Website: home-depot
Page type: receipt
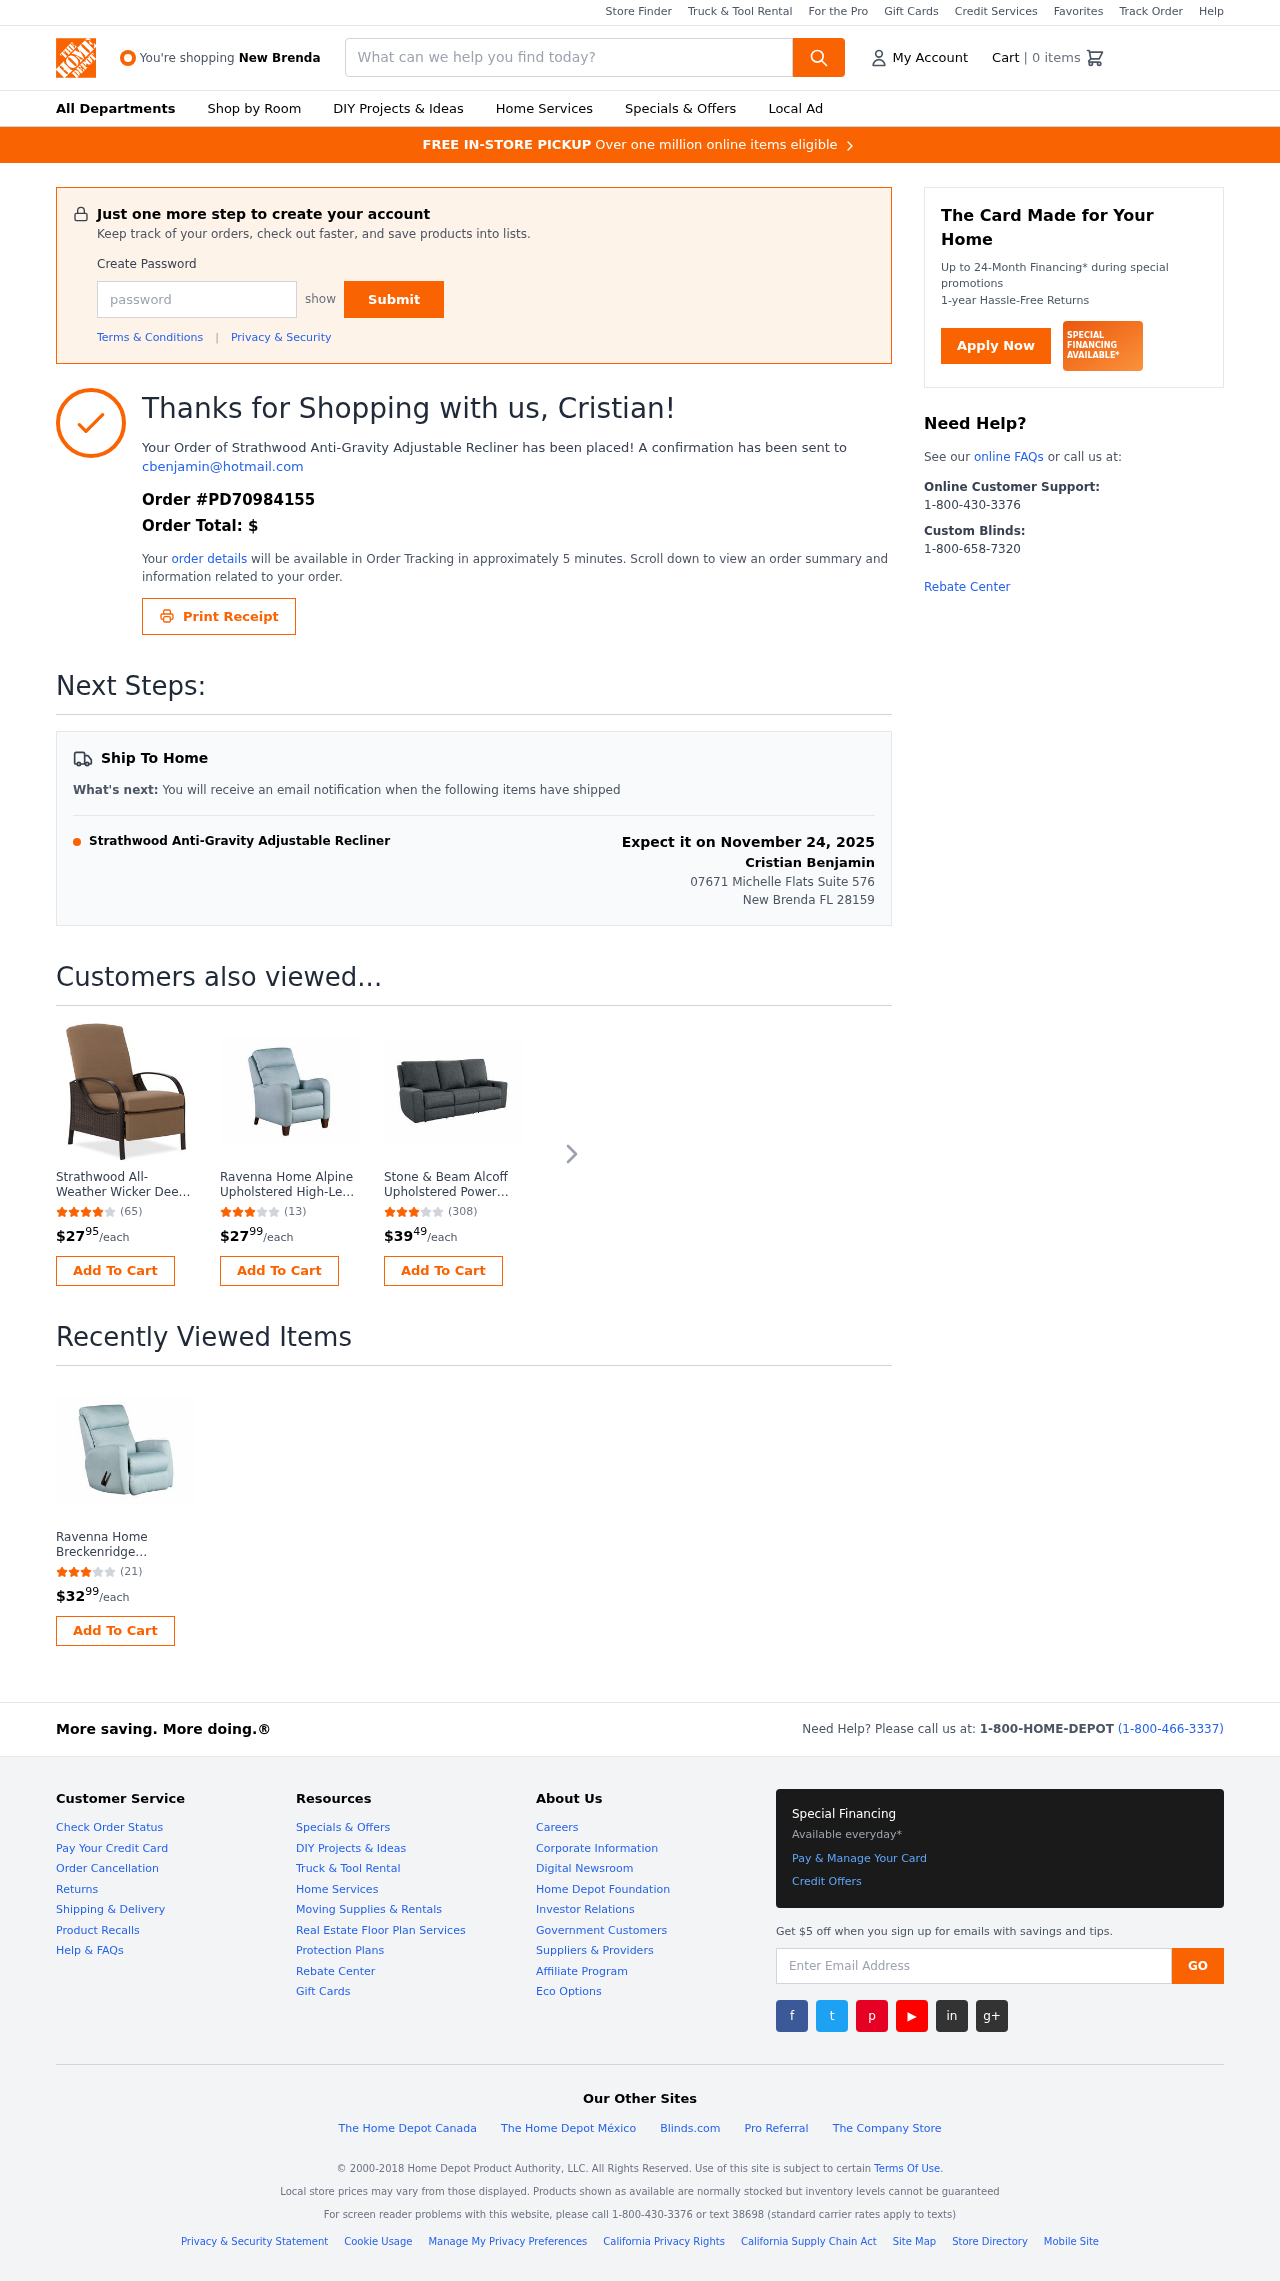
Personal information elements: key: PII_CITY
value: New Brenda
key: PII_EMAIL
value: cbenjamin@hotmail.com
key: PII_FIRSTNAME
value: Cristian
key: PII_FULLNAME
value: Cristian Benjamin
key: PII_POSTCODE
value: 28159
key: PII_STATE_ABBR
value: FL
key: PII_STREET
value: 07671 Michelle Flats Suite 576
Product elements: key: PRODUCT1_NAME
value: Strathwood Anti-Gravity Adjustable Recliner
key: PRODUCT2_NAME
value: Strathwood All-Weather Wicker Deep Seating Outdoor Recliner
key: PRODUCT2_NUM_RATINGS
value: (65)
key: PRODUCT2_PRICE
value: $2795
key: PRODUCT3_NAME
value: Ravenna Home Alpine Upholstered High-Leg Recliner Chair, 39"W, Steel Blue
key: PRODUCT3_NUM_RATINGS
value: (13)
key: PRODUCT3_PRICE
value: $2799
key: PRODUCT4_NAME
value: Stone & Beam Alcoff Upholstered Power Recliner Sofa, 87" W, Blue
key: PRODUCT4_NUM_RATINGS
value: (308)
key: PRODUCT4_PRICE
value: $3949
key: PRODUCT5_NAME
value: Ravenna Home Breckenridge Upholstered Rocking Recliner Chair with Swivel, 37"W, Steel Blue
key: PRODUCT5_NUM_RATINGS
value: (21)
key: PRODUCT5_PRICE
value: $3299
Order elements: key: ORDER_NUM_ITEMS
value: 0
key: ORDER_ID
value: PD70984155
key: ORDER_TOTAL
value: $
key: ORDER_DELIVERY_DATE
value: Expect it on November 24, 2025
Search elements: key: HEADER_SEARCH
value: What can we help you find today?